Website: apple
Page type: billing-address
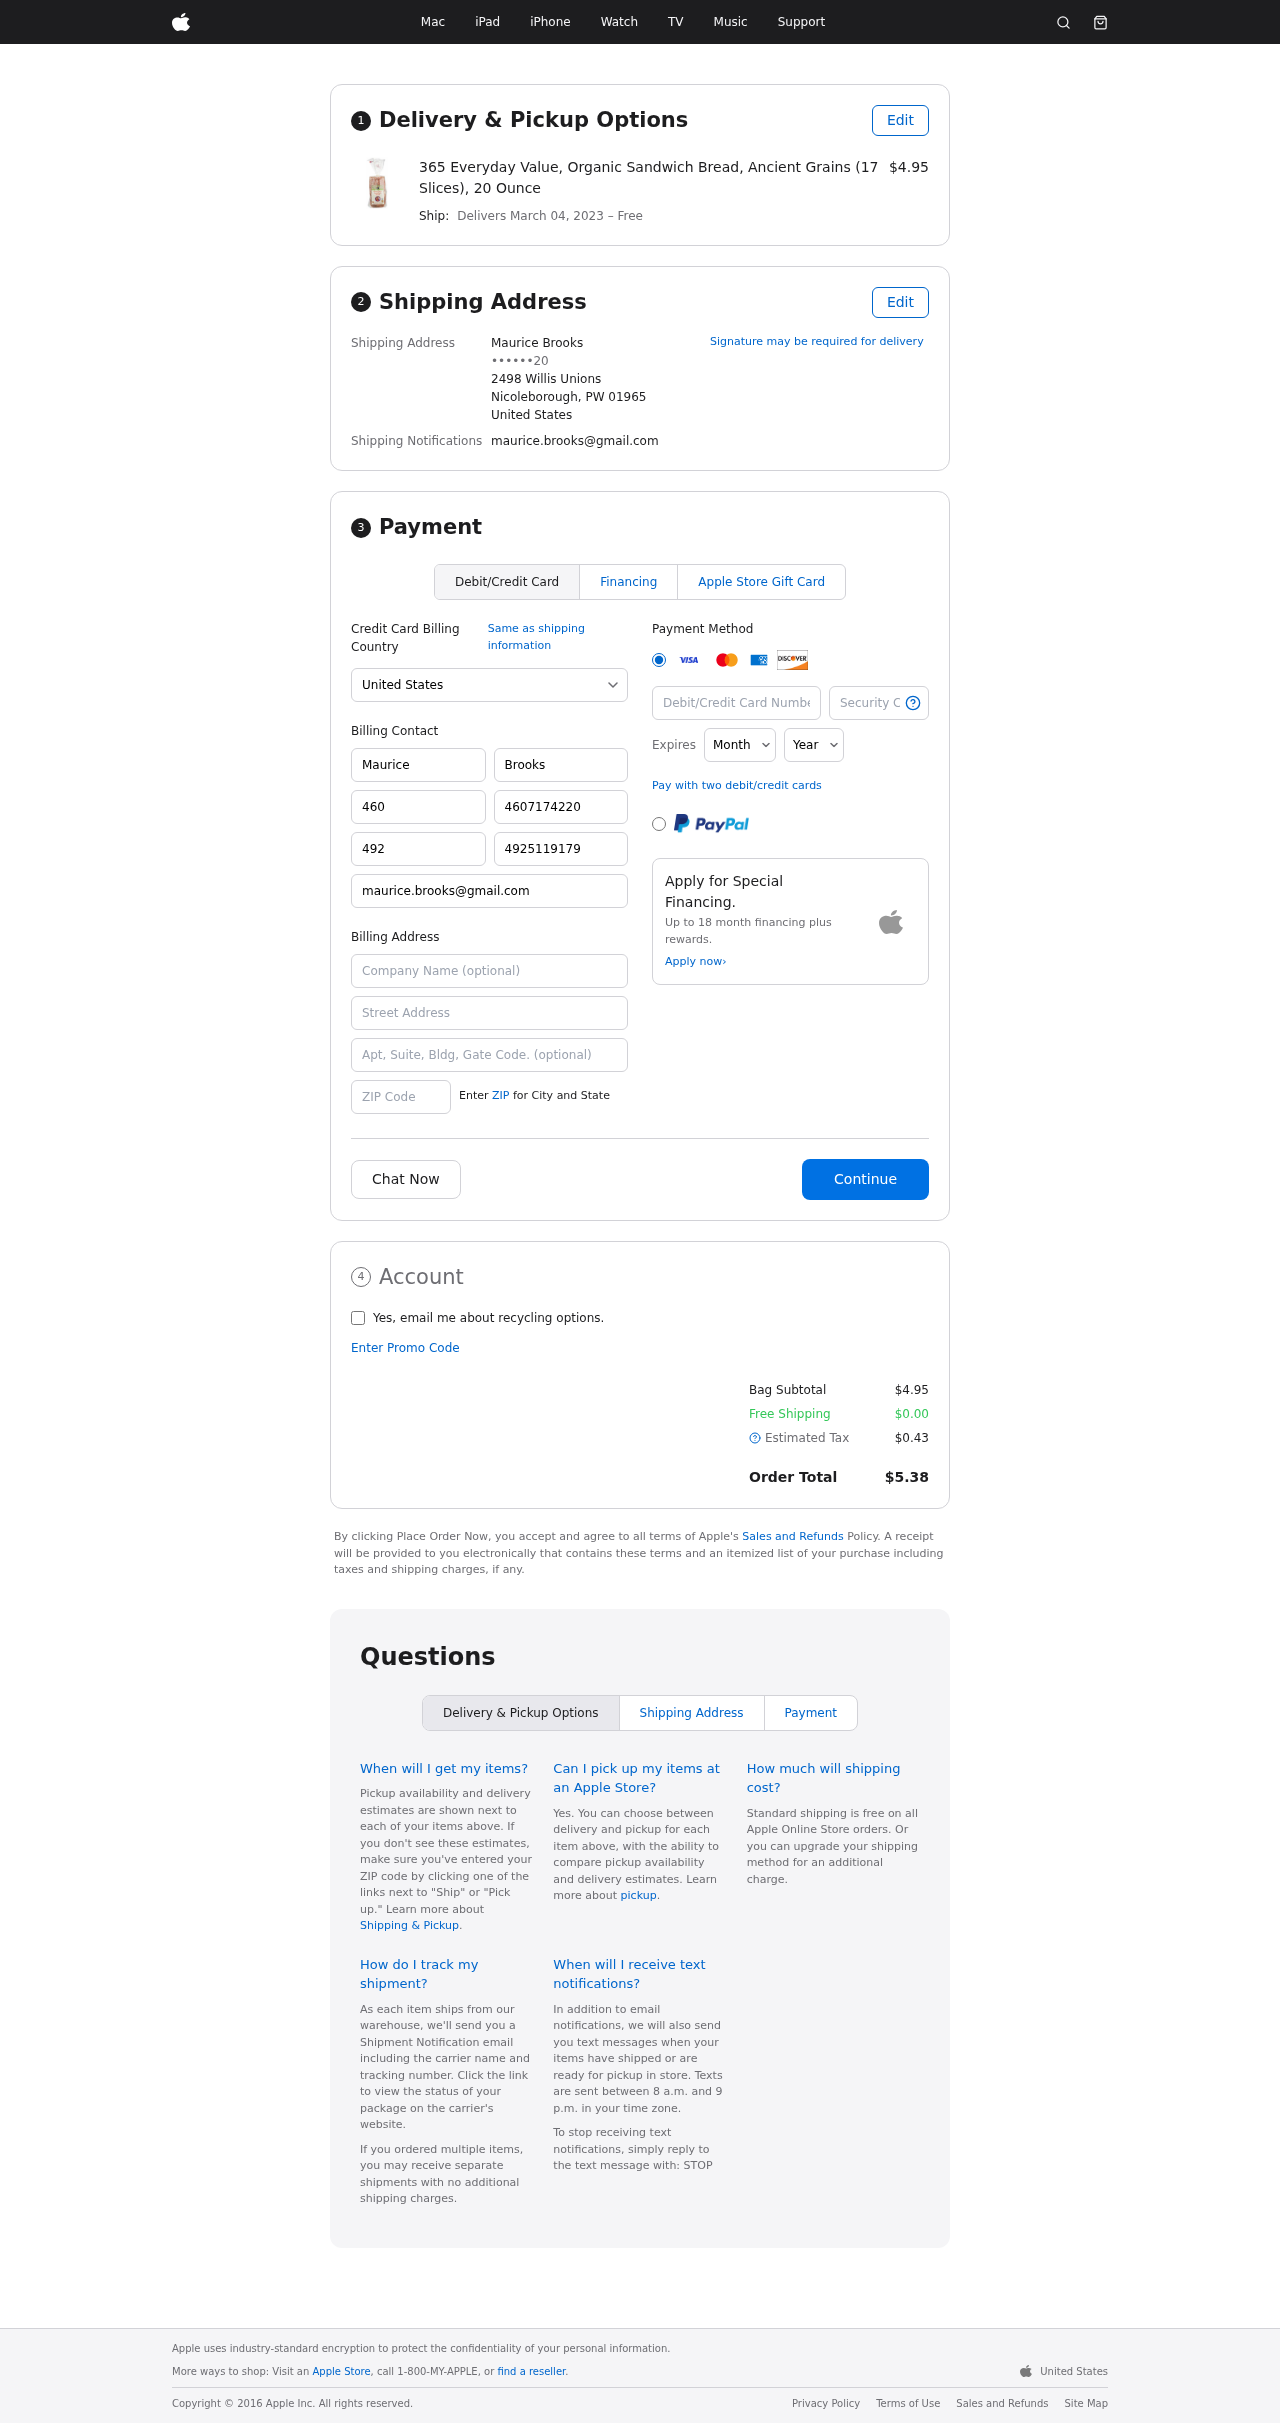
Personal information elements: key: PII_CARD_CVV
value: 7337
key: PII_CARD_EXPIRY_MONTH
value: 08
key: PII_CARD_EXPIRY_YEAR
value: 29
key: PII_CARD_NUMBER
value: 3746 6874 9255 545
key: PII_CITY_STATE_ZIP
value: Nicoleborough, PW 01965
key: PII_COUNTRY
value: United States
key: PII_EMAIL
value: maurice.brooks@gmail.com
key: PII_FULLNAME
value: Maurice Brooks
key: PII_STREET
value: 2498 Willis Unions
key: PII_PHONE_MASKED
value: ••••••20
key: PII_BILLING_FIRSTNAME
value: Maurice
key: PII_BILLING_LASTNAME
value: Brooks
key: PII_BILLING_PHONE_AREA
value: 460
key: PII_BILLING_PHONE
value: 4607174220
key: PII_BILLING_PHONE_ALT_AREA
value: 492
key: PII_BILLING_PHONE_ALT
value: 4925119179
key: PII_BILLING_EMAIL
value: maurice.brooks@gmail.com
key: PII_BILLING_STREET
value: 2498 Willis Unions
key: PII_BILLING_POSTCODE
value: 01965
Product elements: key: PRODUCT1_NAME
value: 365 Everyday Value, Organic Sandwich Bread, Ancient Grains (17 Slices), 20 Ounce
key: PRODUCT1_PRICE
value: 4.95
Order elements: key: ORDER_DELIVERY_DATE
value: March 04, 2023
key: ORDER_SUBTOTAL
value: $4.95
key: ORDER_SHIPPING_COST
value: $0.00
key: ORDER_TAX
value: $0.43
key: ORDER_TOTAL
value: $5.38